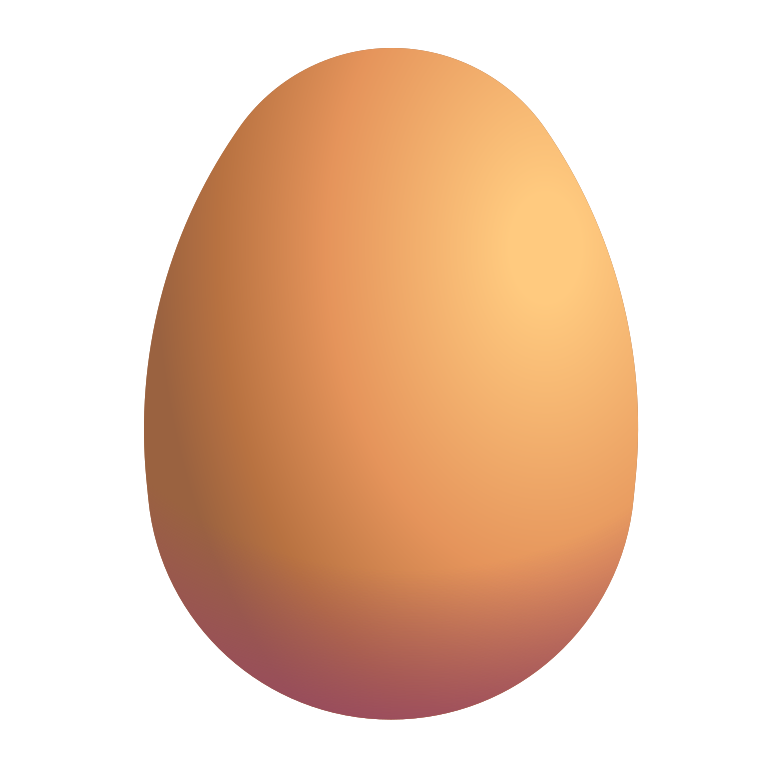
egg color